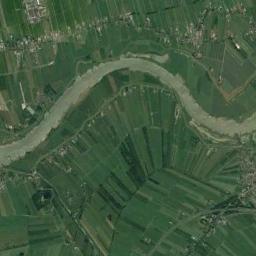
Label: river